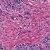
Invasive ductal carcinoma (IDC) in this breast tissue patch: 1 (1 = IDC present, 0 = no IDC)